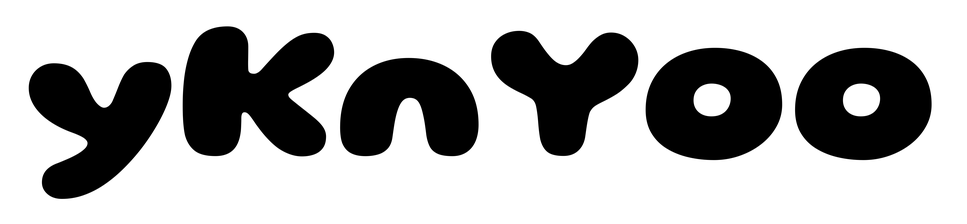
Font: Gluten_ExtraBold